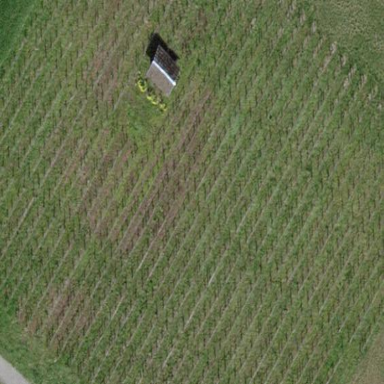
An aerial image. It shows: Orchard.